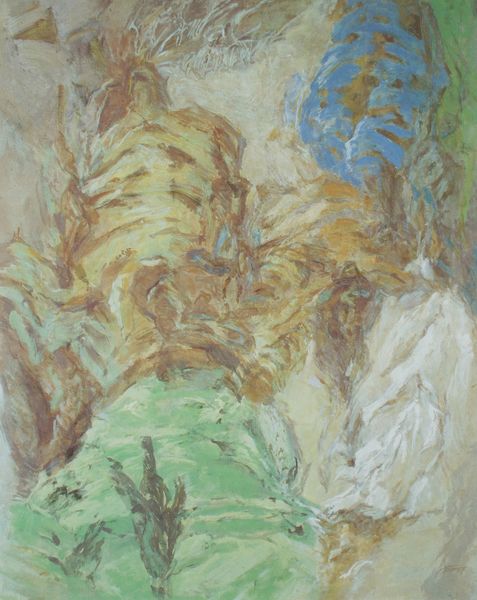
Titel: Brighella
Künstler: Hann Trier
Institution: Im Besitz des Künstlers
Schlagwörter: blau, gemälde, körper, weiß, gelb, grün, landschaft, menschen, ocker, bewegung, braun, köpfe, pastell, beige, hochformat, malerei, gesichter, mensch, bild, öl, pastos, figur, personen, wellen, abstrakt, farben, hellbraun, modern, farbe, formen, hellgrün, linien, wild, duktus, zeitgenössisch, striche, untergrund, rechteck, rippen, schluchten, schritt, pinselduktus, pinselstrich, expressiv, rechteckig, pinselstriche, ungegenständlich, verlaufen, verreiben, spachteln, trier, hann trier, hann, brighella, fghjklö, hann tier, körperhaft, schmieren